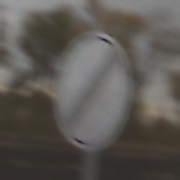
Verkehrszeichen: EndeSaemtlicherBegrenzungen
Umgebung: Outdoor, Nature
Tageszeit: MorningAfternoon
Wetter: Overcast
Licht: Natural
Jahreszeit: NotSpecified
Kontrast: LowContrast